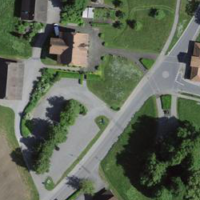
EUNIS habitat code: 55
Species observed at this site:
Geranium pyrenaicum